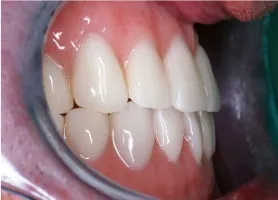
Lateral view : noticeable class-I occlusion.
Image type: medical_photograph (oral_photograph)